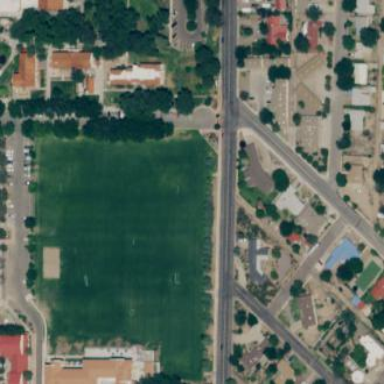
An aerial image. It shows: Grass pitch dedicated for rugby league sport.